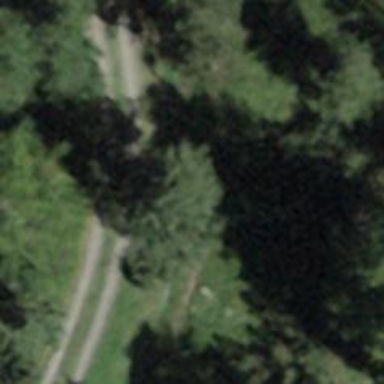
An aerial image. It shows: Gravel service road without sidewalk.